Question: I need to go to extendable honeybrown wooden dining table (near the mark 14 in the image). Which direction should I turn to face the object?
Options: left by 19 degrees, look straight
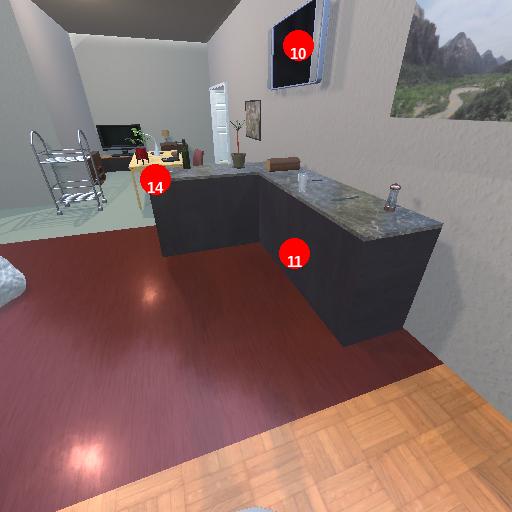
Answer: left by 19 degrees